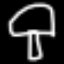
Label: mushroom